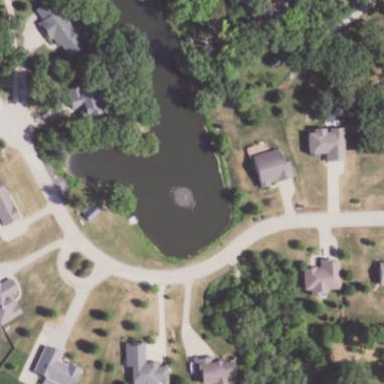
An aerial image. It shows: Peaceful pond surrounded by nature.